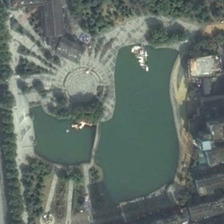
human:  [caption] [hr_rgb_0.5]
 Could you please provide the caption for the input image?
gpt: many green trees and some buildings are around a pond in a park near a road .

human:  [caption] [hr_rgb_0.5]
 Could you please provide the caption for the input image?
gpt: many green trees and some buildings are around a pond in a park near a road .

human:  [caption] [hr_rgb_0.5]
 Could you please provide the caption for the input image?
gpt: many green trees and some buildings are around a pond in a park near a road .

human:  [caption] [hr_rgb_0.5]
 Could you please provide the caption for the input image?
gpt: many green trees and some buildings are around a pond in a park near a road .

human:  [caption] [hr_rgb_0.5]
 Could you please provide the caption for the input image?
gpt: many green trees and some buildings are around a pond in a park near a road .